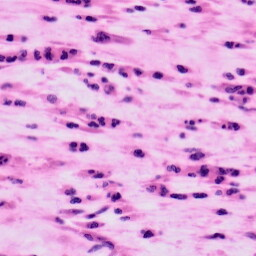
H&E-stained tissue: Colon